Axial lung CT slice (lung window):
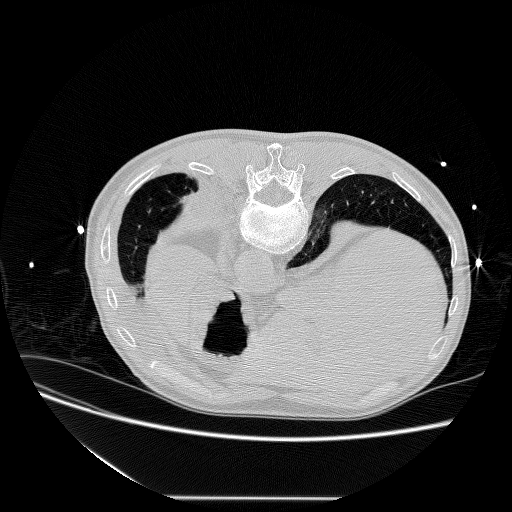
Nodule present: no